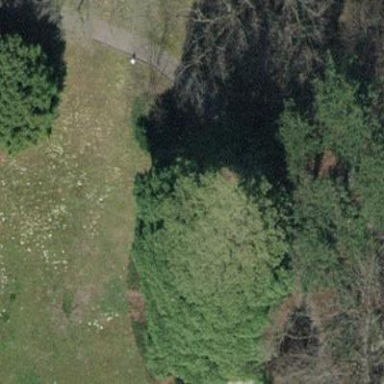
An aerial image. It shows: Mixed woodland area with various types of leaves.